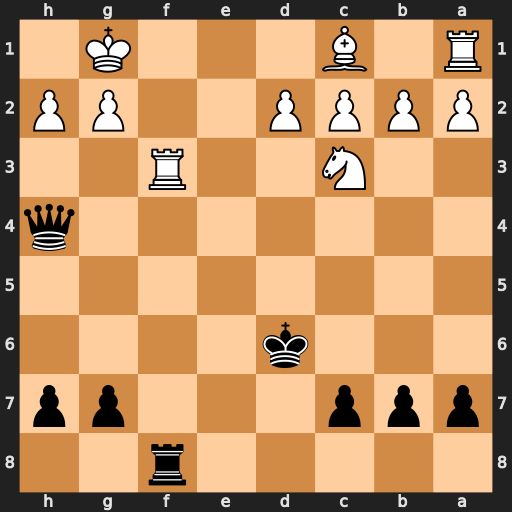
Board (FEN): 5r2/ppp3pp/3k4/8/7q/2N2R2/PPPP2PP/R1B3K1
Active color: b
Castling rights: -
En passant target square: -
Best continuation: Qe1+ Rf1 Qxf1#